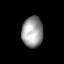
Tissue: prostate
Cell type: T cells
Senescence score: 0.2878
Nuclear area (px): 640
Mean DAPI intensity: 154.325